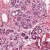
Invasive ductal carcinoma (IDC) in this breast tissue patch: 0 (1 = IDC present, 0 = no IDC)